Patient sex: M
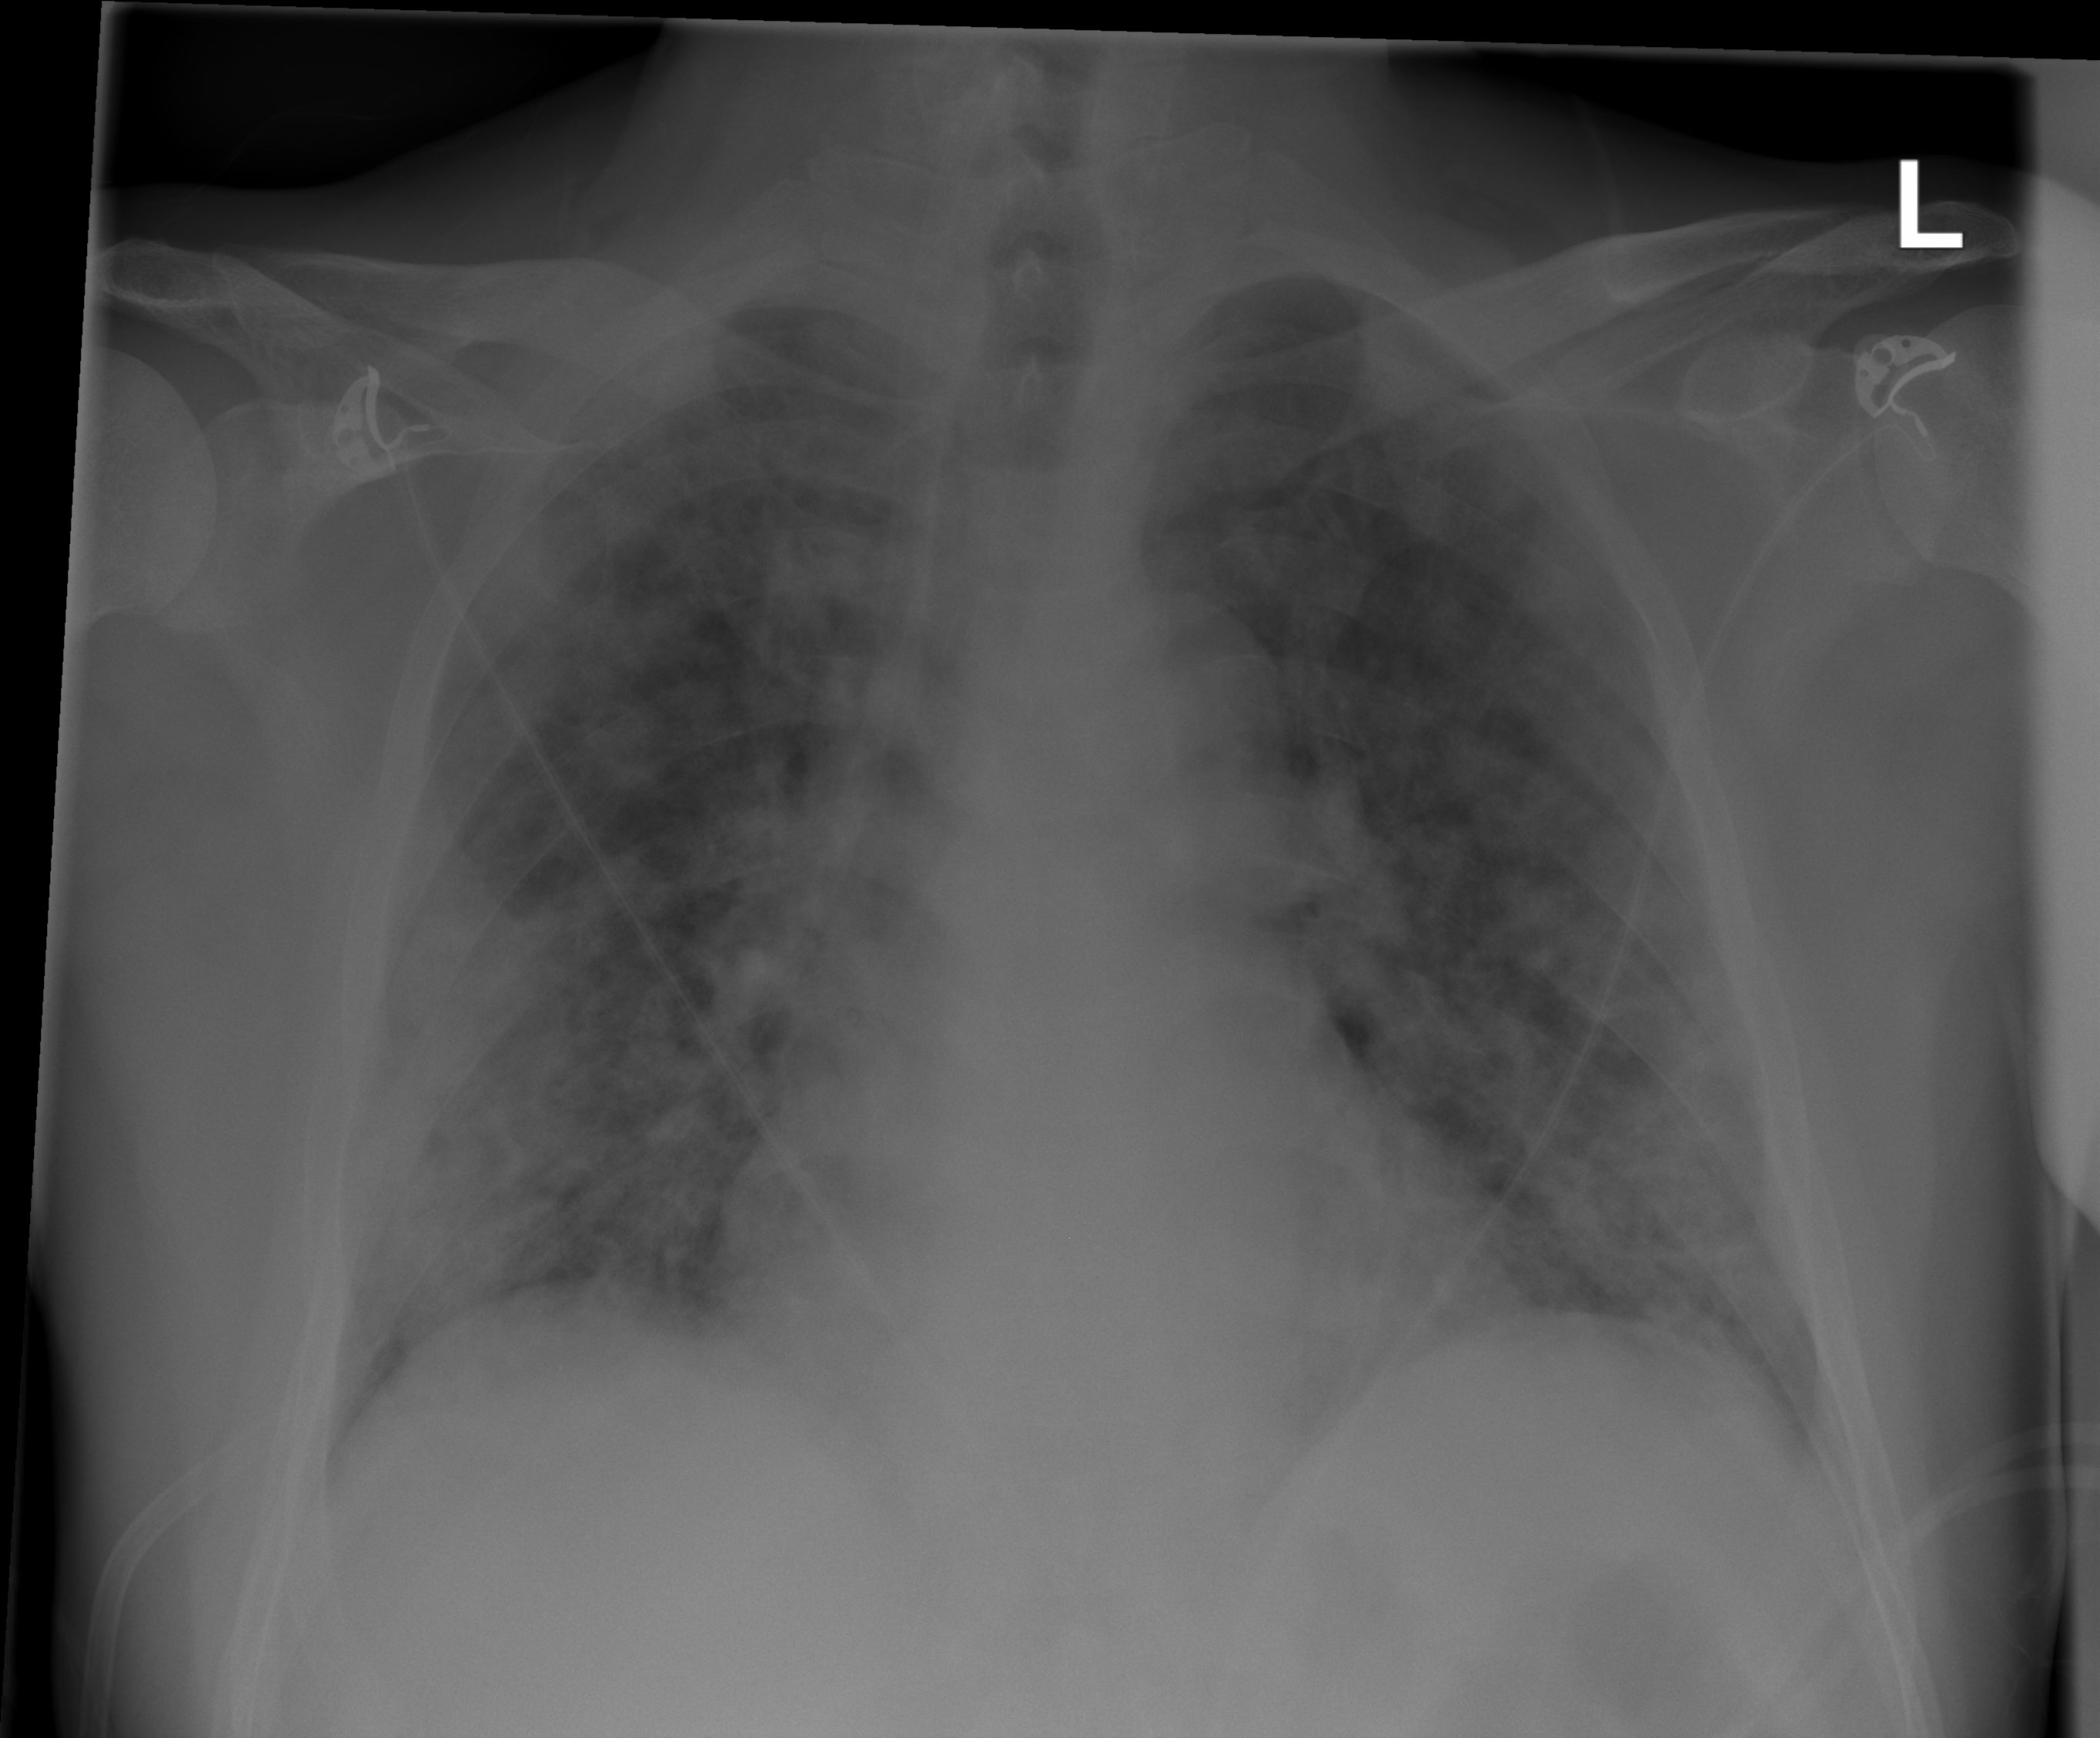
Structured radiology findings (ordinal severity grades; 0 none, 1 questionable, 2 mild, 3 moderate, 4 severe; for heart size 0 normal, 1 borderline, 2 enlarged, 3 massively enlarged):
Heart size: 1
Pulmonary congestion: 0
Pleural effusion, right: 0
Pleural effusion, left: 2
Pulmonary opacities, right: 3
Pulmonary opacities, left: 3
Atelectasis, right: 2
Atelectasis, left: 2